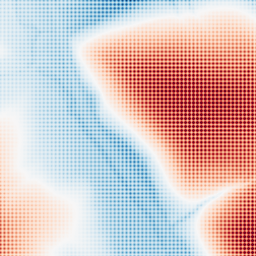
Category: trend_removal
Decomposition family: polynomial_high
Decomposition parameters: degree: 4
Upsampling method: sinc_blackman
Upsampling parameters: scale: 4
kernel_size: 4
Upsampling scale: 4